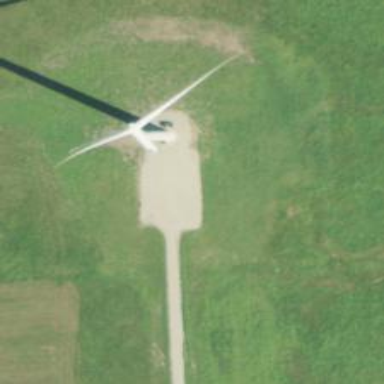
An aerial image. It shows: Wind turbine used as power generator.